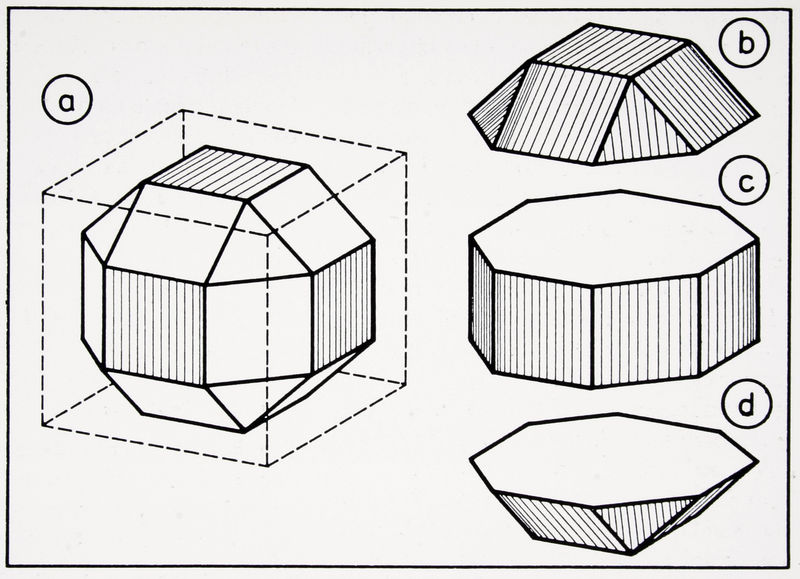
Titel: MERO-System, Beispiel eines speziellen Kubus-Segmentes
Künstler: Max Mengeringhausen
Schlagwörter: körper, dreieck, zeichnung, rahmen, flächen, formen, linien, rechteck, schnitt, buchstaben, würfel, ecken, quadrate, seiten, geometrie, achteck, schnitte, trapez, unterseite, oberseite